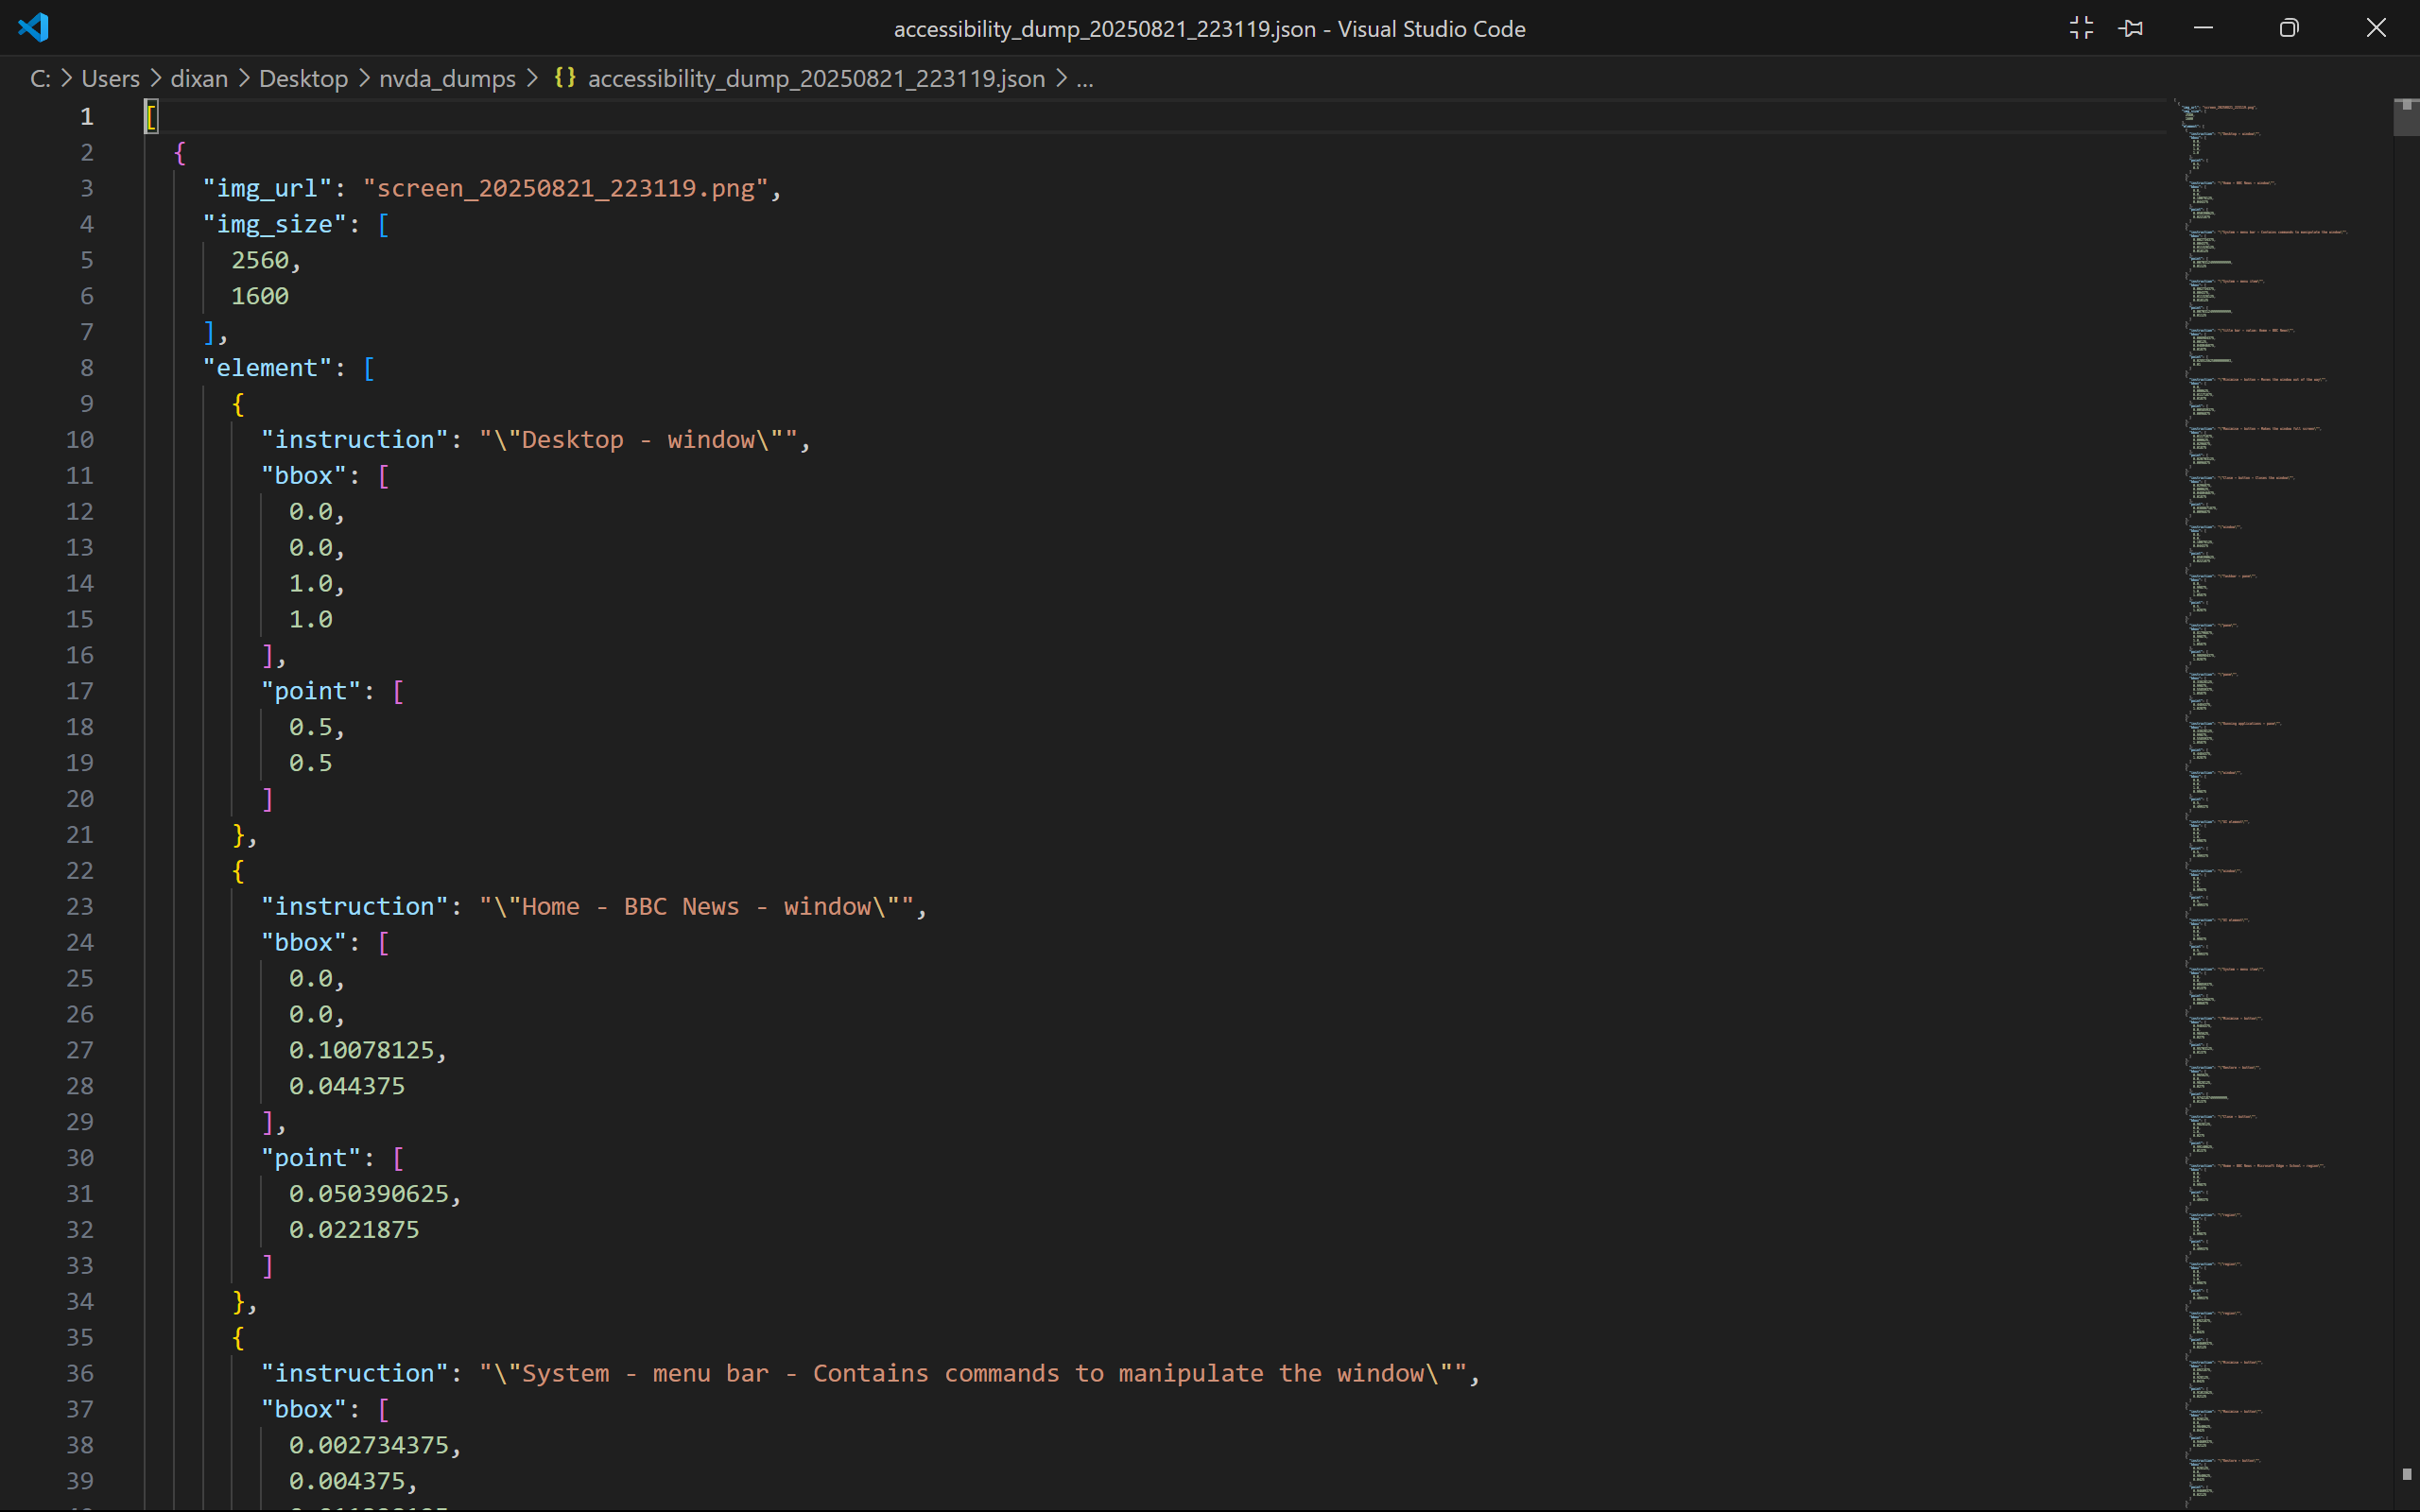
UI elements on screen:
"Desktop - window"
"Google Gemini - window"
"System - menu bar - Contains commands to manipulate the window"
"System - menu item"
"title bar - value: Google Gemini"
"Minimise - button - Moves the window out of the way"
"Maximise - button - Makes the window full screen"
"Close - button - Closes the window"
"window"
"Taskbar - pane"
"pane"
"Running applications - pane"
"accessibility_dump_20250821_223119.json - Visual Studio Code - pane"
"pane"
"Minimize - button"
"Maximize - button"
"Restore - button"
"Close - button"
"pane"
"accessibility_dump_20250821_223119.json - Visual Studio Code - document"
"section"
"pane"
"Folder Options - window"
"title bar - value: Folder Options"
"Close - button - Closes the window"
"Folder Options - dialog - Clear File Explorer history"
"General - window"
"Open File Explorer to: - window"
"Open File Explorer to: - text"
"window"
"combo box"
"text"
"Open - button"
"window"
"grouping"
"window"
"radio button"
"window"
"radio button"
"window"
"grouping"
"window"
"radio button"
"window"
"radio button"
"window"
"radio button"
"window"
"radio button"
"window"
"grouping"
"window"
"check box"
"window"
"check box"
"window"
"check box"
"window"
"graphic"
"window"
"graphic"
"window"
"graphic"
"window"
"tab control"
"window"
"System - menu bar - Contains commands to manipulate the window"
"System - menu item"
"window"
"System - menu bar - Contains commands to manipulate the window"
"System - menu item"
"title bar"
"Close - button - Closes the window"
"General - window"
"window"
"graphic"
"window"
"edit"
"window"
"edit"
"window"
"graphic"
"window"
"edit"
"window"
"edit"
"window"
"edit"
"window"
"edit"
"window"
"edit"
"window"
"edit"
"window"
"edit"
"window"
"check box"
"window"
"check box"
"window"
"tab control"
"window"
"System - menu bar - Contains commands to manipulate the window"
"System - menu item"
"Minimise - button - Moves the window out of the way"
"Maximise - button - Makes the window full screen"
"Close - button - Closes the window"
"Sticky Notes - pane"